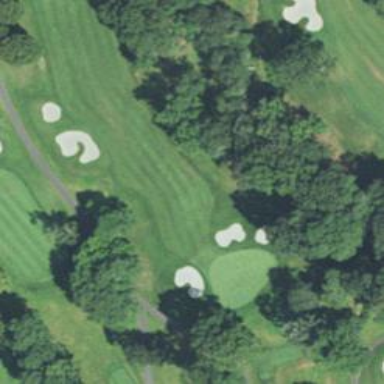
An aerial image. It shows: View of golf hole.